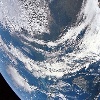
Label: cloud